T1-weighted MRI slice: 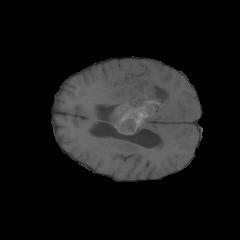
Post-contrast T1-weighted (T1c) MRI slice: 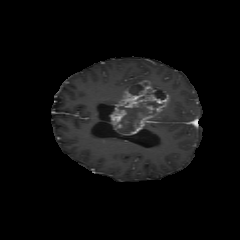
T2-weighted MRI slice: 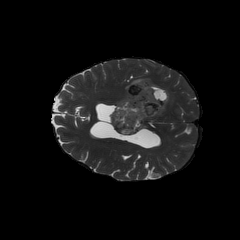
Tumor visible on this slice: yes